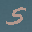
Label: 5